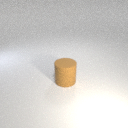
large brown rubber cylinder